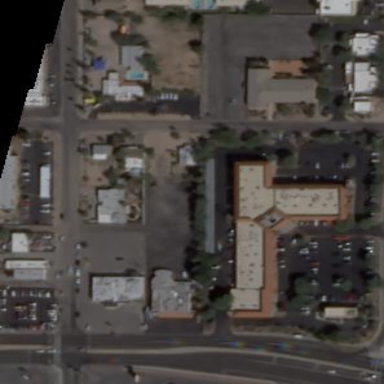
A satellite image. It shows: Retail area.